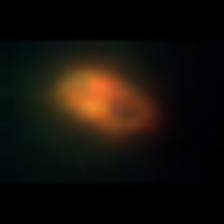
Taxon: Unknown_phyto
Group: Unknown